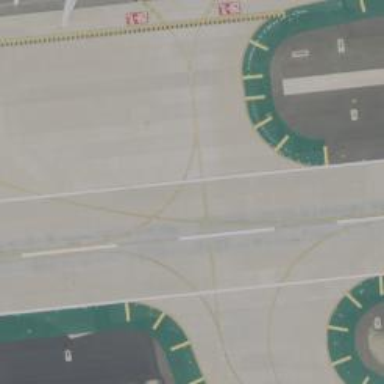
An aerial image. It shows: View of taxiway at the airport.